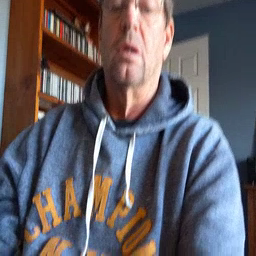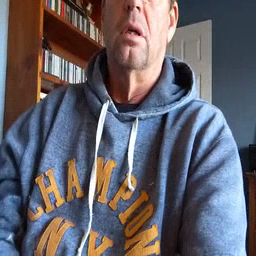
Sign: bird